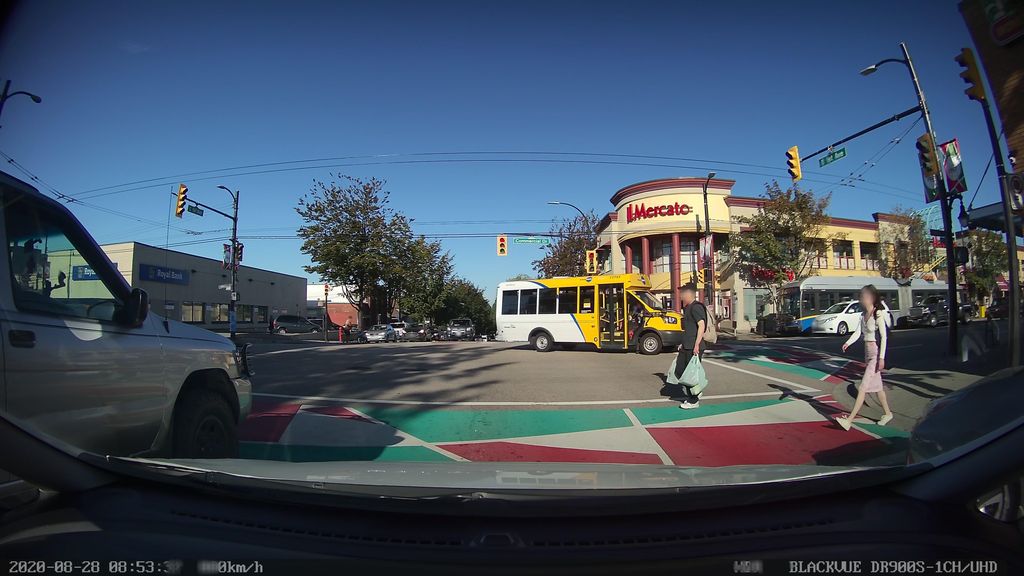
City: vancouver